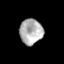
Tissue: prostate
Cell type: T cells
Senescence score: 0.3225
Nuclear area (px): 570
Mean DAPI intensity: 177.279